Question: Im trying to build some text using blocks, which I intend to customize later on. The attached image is a mockup of what i intend to do.
I was thinking of using WebGL, since I want to do it in 3D and I cant do any flash, but Im not sure how to contruct the structure of cubes from the letters. Can anyone give me a suggestion or a technique to map text to a series of points so that seen from far aside they draw that same text?

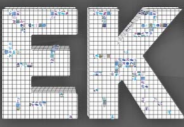
Answer: 1. First, you need a font -- a table of shapes for the characters -- in a format you can read from your code. Do you already have one? If it's just a few letters, you could manually create polygons for each character.
2. Then, use a rasterization algorithm to convert the character shape into an array of present-or-absent points/cubes. If you have perfectly flat text, then use a 2D array; if your "customizations" will create depth effects then you will want a 3D array instead ("extruding" the shape by writing it identically into multiple planes of the array). An alternative to the previous two steps, which is appropriate if your text does not vary at runtime, is to first create an image with your desired text on it, then use the pixels of the image as the abovementioned 2D array. In the browser, you can do this by using the 2D Canvas feature to draw an image onto a canvas and then reading the pixels out from it.
3. Then to produce a 3D shape from this voxel array, construct a polygon face for every place in the array where a "present" point meets an "absent" point. If you do this based on pairs of neighbors, you get a chunky pixel look (like Minecraft). If you want smooth slopes (like your example image), then you need a more complex technique; the traditional way to produce a smooth surface is marching cubes (but just doing marching cubes will round off all your corners).